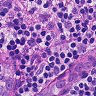
Metastatic tissue present: no